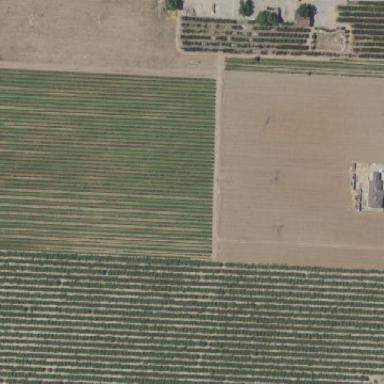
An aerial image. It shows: Vineyard.